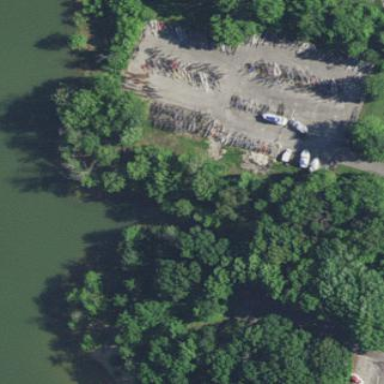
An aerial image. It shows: Parking area.